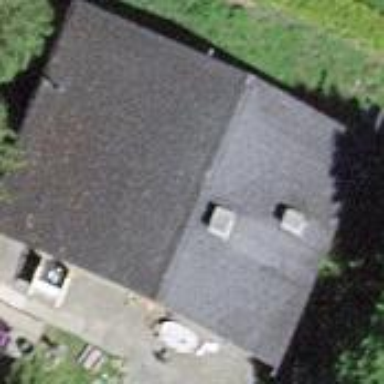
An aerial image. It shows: Simple and straightforward house.